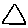
Label: triangle